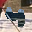
Label: 4